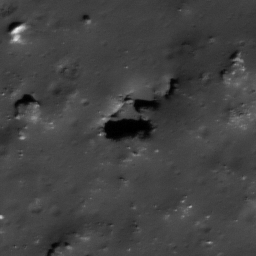
Pit: Wood T 1a
Host crater: Wood T
Host type: impact_melt
Lunar coordinates: latitude 43.888, longitude 235.754